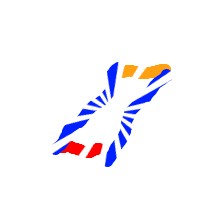
Shape: parallelogram